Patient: sex M, age 78
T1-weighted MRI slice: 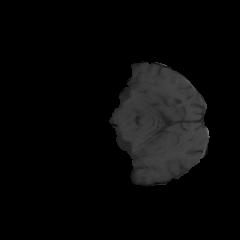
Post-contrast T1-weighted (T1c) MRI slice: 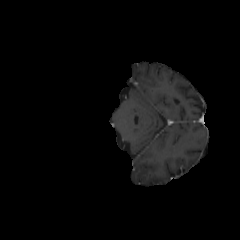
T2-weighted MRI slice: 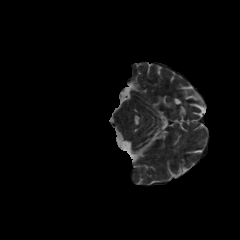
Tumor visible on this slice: no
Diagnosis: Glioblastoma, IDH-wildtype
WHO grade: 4